Interaction volume radius: 10 \u00c5
Interaction volume height: 10 \u00c5
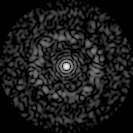
Disorder parameter: 0.8234